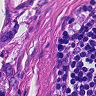
Metastatic tissue present: yes